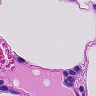
Metastatic tissue present: no